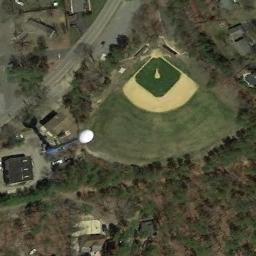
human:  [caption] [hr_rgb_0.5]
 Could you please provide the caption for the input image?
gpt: A baseball diamond surrounded by some trees and some houses beside .

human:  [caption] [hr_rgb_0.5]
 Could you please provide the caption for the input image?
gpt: A baseball diamond is surrounded by many trees .

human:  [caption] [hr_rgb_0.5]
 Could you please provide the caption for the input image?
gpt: There are neat rows of houses near the baseball field .

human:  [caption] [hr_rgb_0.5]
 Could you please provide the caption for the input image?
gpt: Many trees are beside the  baseball diamond .

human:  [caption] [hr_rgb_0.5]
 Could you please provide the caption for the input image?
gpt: There is a baseball diamond in the grass in the north of the brushwood .